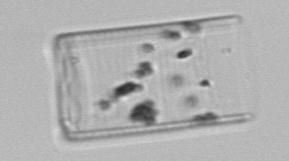
Label: Guinardia_flaccida